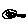
Label: bird